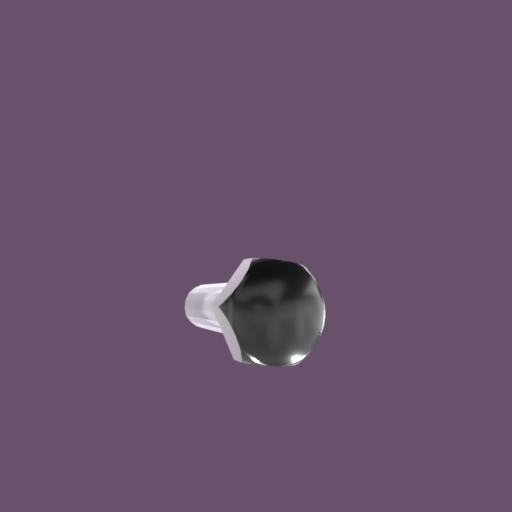
Label: bolt